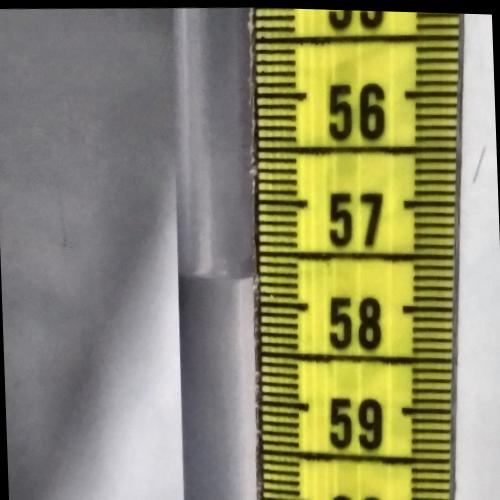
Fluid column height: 57.7 cm